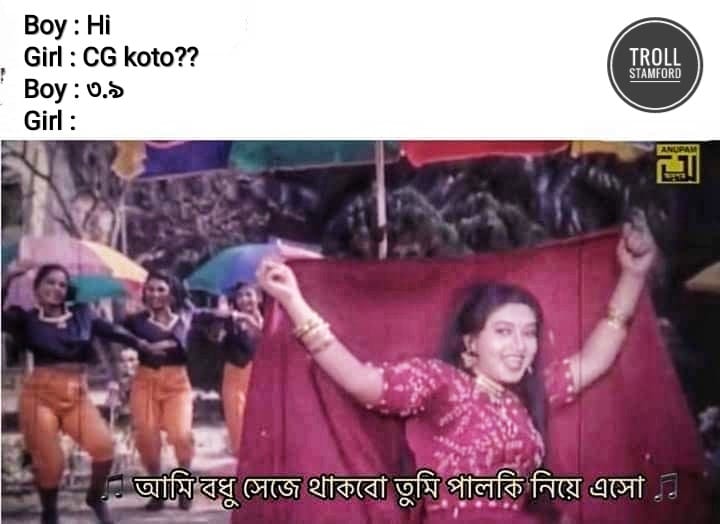
Caption: Boy : Hi    Girl :  CG Koto ??    Boy : ৩.৯   Girl :    আমি বধু সেজে থাকবো তুমি পালকি নিয়ে এসো
Label: non-hate